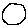
Label: circle